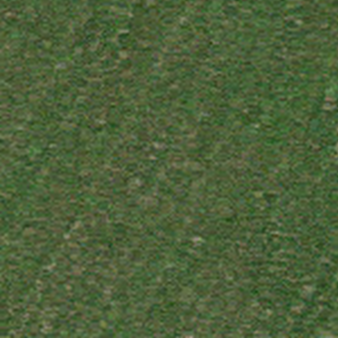
Label: other